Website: macys
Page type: payment
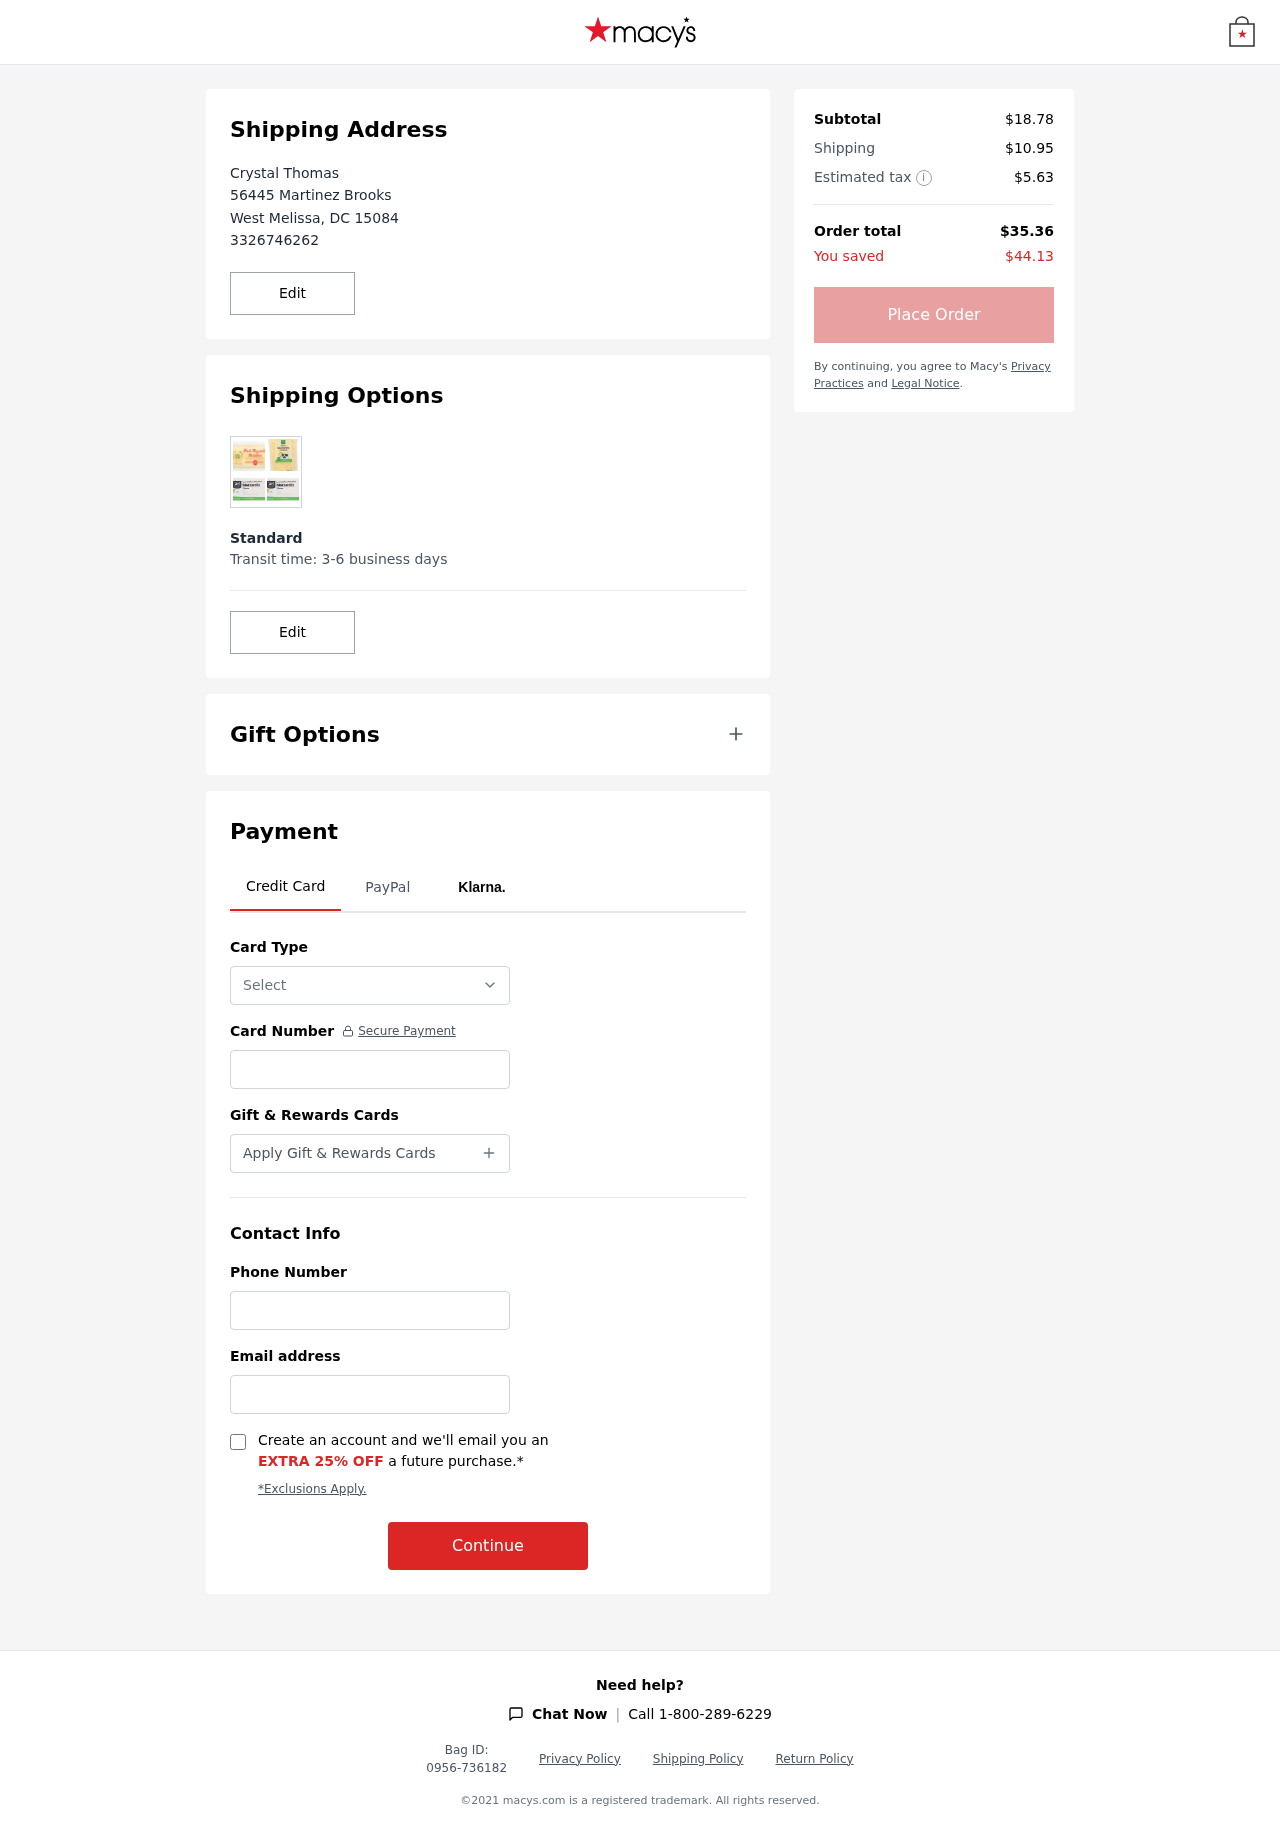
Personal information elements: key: PII_CARD_NUMBER
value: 2283 5150 1581 0204
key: PII_CARD_TYPE
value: Mastercard
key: PII_CITY
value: West Melissa
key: PII_EMAIL
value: crystal.thomas@hotmail.com
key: PII_FULLNAME
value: Crystal Thomas
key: PII_PHONE
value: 3326746262
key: PII_POSTCODE
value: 15084
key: PII_STATE_ABBR
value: DC
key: PII_STREET
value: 56445 Martinez Brooks
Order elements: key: ORDER_SUBTOTAL
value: $18.78
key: ORDER_SHIPPING_COST
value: $10.95
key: ORDER_TAX
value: $5.63
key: ORDER_TOTAL
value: $35.36
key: ORDER_SAVINGS
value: $44.13